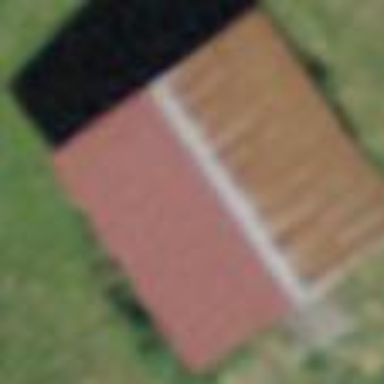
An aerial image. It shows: Farm auxiliary building.